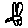
Label: bird